Question: I have a view with several UIButton instances. Now I'd like that the user can trigger als button when he wishes over it with a long touch. So he can either touch one button or wishe over several buttons. Therefore all button actions of the touched buttons should be executed.
Here's a photo (buttons with red background color and black border):

Thanks for your help!
Best regards from Bavaria,
Chris
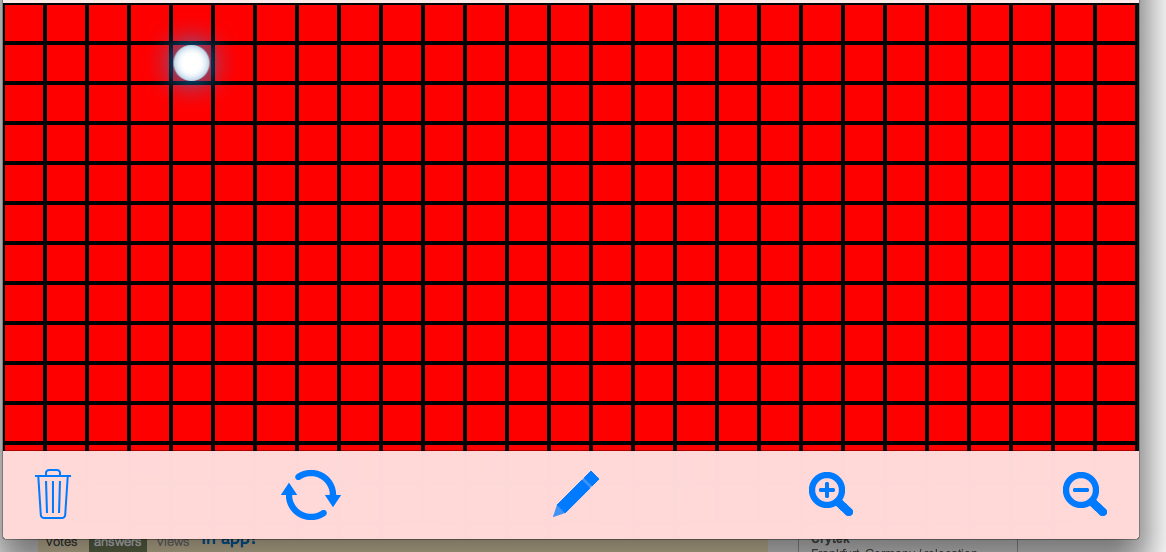
Answer: If I understand the question right, what you need with your grid of buttons is <URL>.
You can add the same recognizer to every instance of 'UIButton' and handle all its states '(UIGestureRecognizerStateBegan, UIGestureRecognizerStateChanged, UIGestureRecognizerStateEnded)'.
If you want certain delay in detection (like 'UILongPressGestureRecognizer'), you can trigger timer and check if finger is still inside the UIButton's frame.